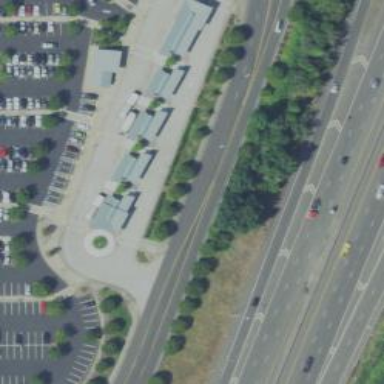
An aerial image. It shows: Busway road.